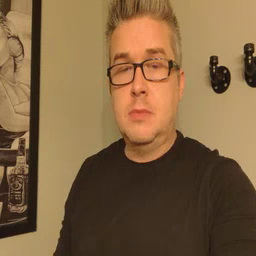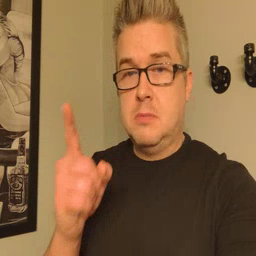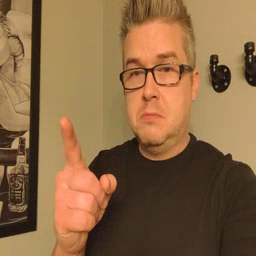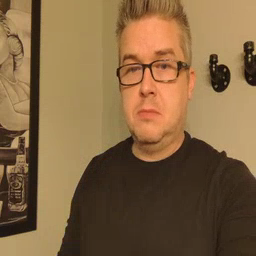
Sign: hesheit